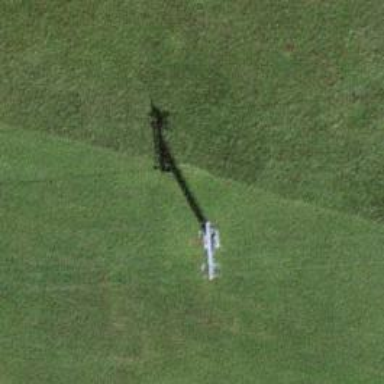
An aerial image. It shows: Pylon used for aerialway.